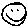
Label: smiley face